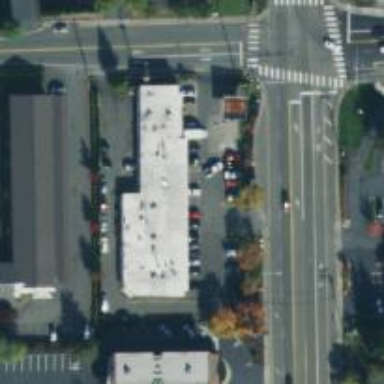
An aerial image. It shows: Convenience shop.